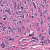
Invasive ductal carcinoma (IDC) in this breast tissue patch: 1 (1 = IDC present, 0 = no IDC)